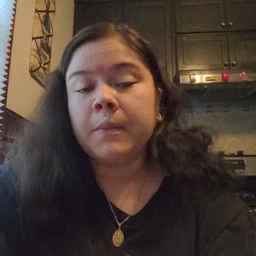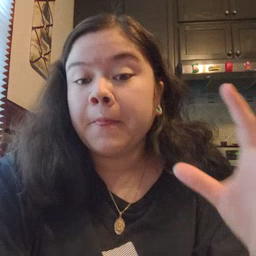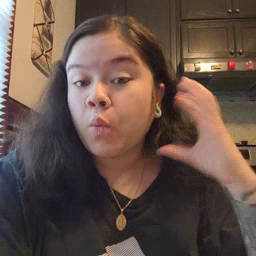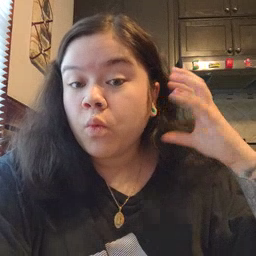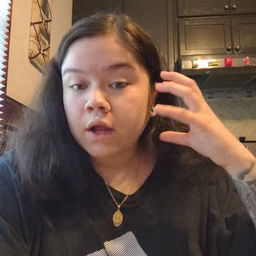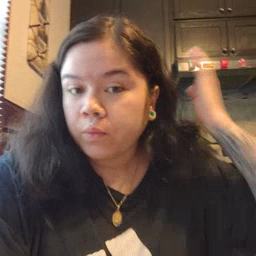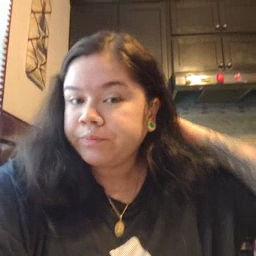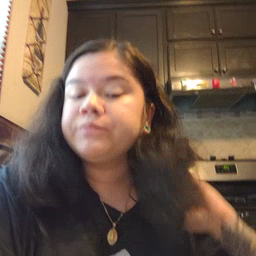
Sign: radio